Aerial crown-view tile of a tropical tree (Barro Colorado Island, Panama), acquired 20250915:
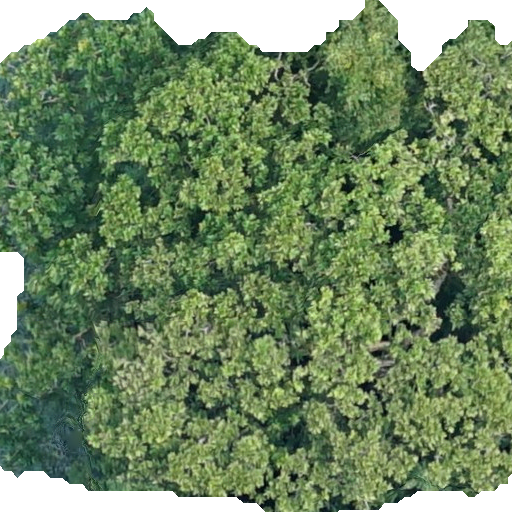
Species: Anacardium excelsum
GBIF accepted scientific name: Anacardium excelsum
Crown area: 391.42 m²